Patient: sex F, age 69
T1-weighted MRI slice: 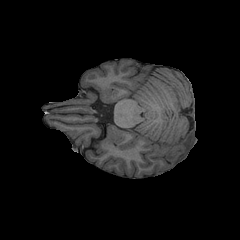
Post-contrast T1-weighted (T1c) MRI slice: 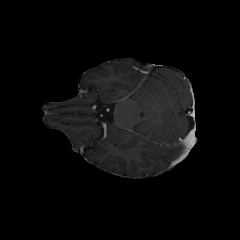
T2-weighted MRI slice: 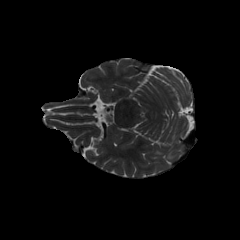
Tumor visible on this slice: yes
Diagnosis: Glioblastoma, IDH-wildtype
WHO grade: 4